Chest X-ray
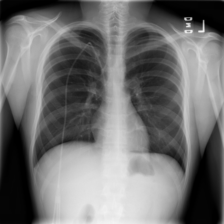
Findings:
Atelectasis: negative
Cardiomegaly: negative
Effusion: negative
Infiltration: negative
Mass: negative
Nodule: negative
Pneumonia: negative
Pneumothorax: negative
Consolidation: negative
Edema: negative
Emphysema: negative
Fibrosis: negative
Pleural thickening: negative
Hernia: negative